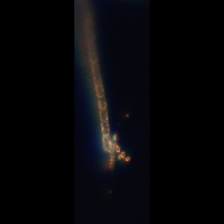
Taxon: Lauderia_Hemiaulus
Group: Diatoms